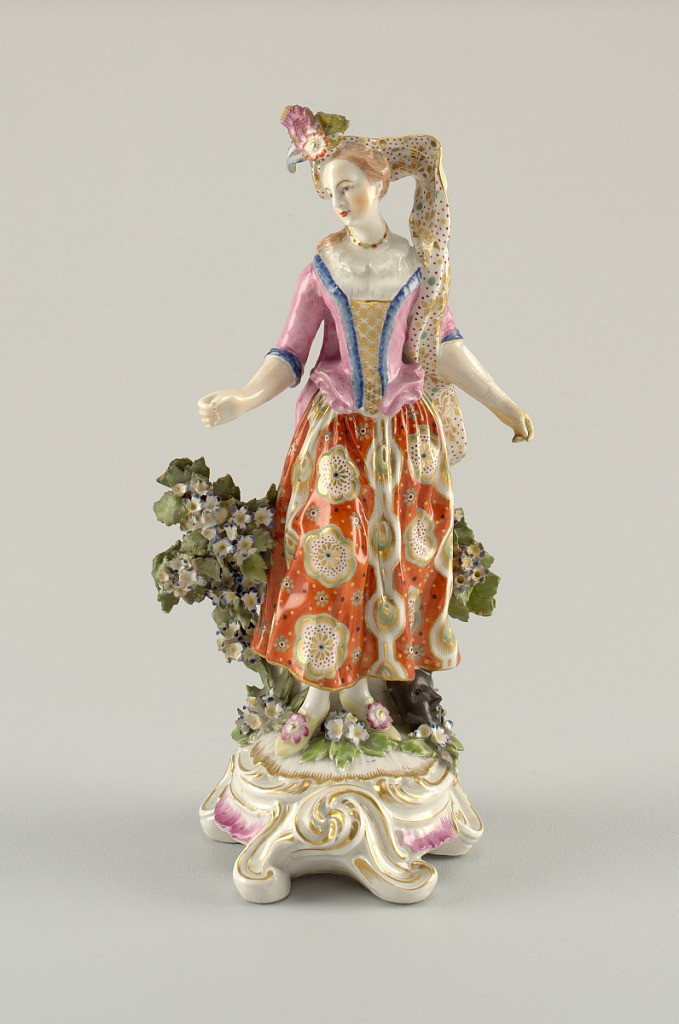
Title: Figure of a Female "Ranelagh" Dancer (One of a Pair)
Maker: Derby Porcelain Factory, English, established 1756
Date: ca. 1765
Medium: porcelain, vitreous enamel, gold
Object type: figure
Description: "Ranelagh" type figure. A) A cavalier dressed in pink knee-breeches, a pink cloak, and orange waistcoat with flowers and green sleeves. B) Lady dressed in orange skirt with large rosettes, pink bodice edged with blue and a scarf floating from feathers on her head. At her feet, a mask. Both are standing on scrolling bases with gilding and are supported by bunches of flowers.